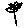
Label: flower